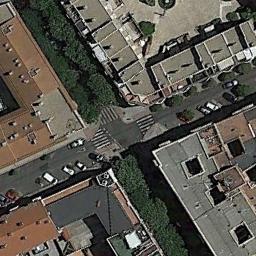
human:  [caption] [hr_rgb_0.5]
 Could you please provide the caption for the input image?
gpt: There are many buildings of different shapes and sizes beside the intersection .

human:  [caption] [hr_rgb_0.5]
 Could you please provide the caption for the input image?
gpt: There are many moving and waiting vehicles on the road at the intersection, There are many buildings and some trees around the intersection, And many cars are parked in the open space beside the intersection .

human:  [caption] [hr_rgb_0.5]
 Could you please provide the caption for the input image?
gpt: An intersection with normal traffic located in a residential area .

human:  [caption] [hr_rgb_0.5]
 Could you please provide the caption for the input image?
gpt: There are red cars at the intersection .

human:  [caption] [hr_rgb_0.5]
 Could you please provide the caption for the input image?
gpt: There are some brown buildings and green trees around the intersection .